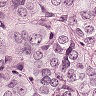
Metastatic tissue present: yes